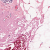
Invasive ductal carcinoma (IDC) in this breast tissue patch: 0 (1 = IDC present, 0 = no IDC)